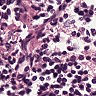
Metastatic tissue present: no